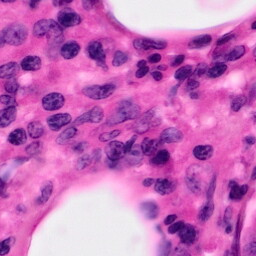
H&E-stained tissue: Pancreatic